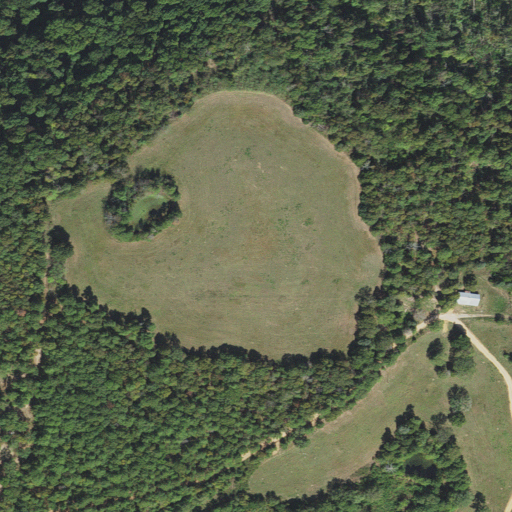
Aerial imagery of mountain in Arkansas named Dump Mountain containing deciduous forest, pasture, mixed forest, open development, and evergreen forest